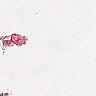
Metastatic tissue present: no